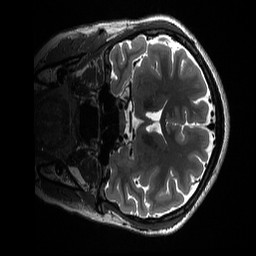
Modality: T2w
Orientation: coronal
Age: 22
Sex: female